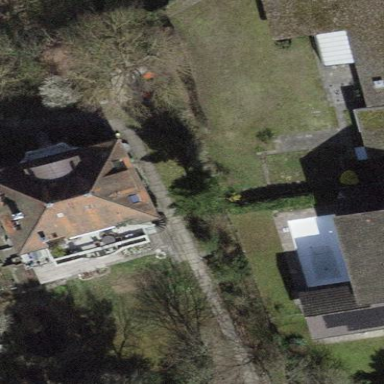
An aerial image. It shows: Building with tile roof.